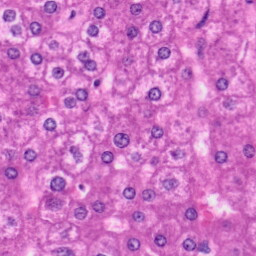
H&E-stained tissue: Liver